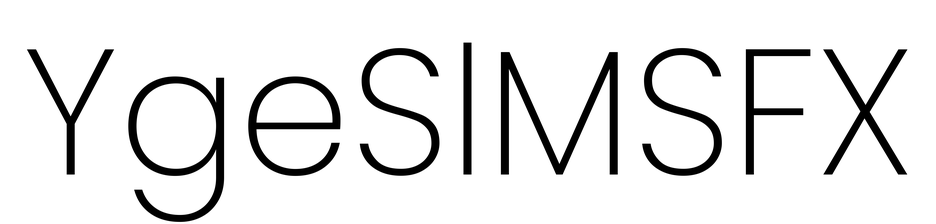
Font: Poppins-ExtraLight